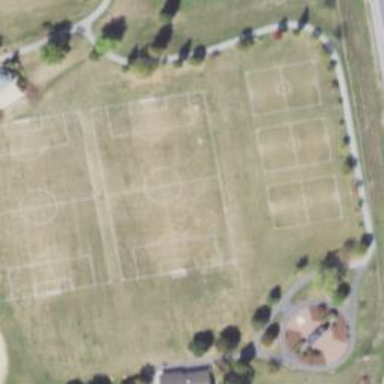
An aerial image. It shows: Soccer pitch for leisure land activities.